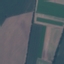
Land use / land cover: AnnualCrop